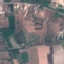
Land use / land cover: PermanentCrop